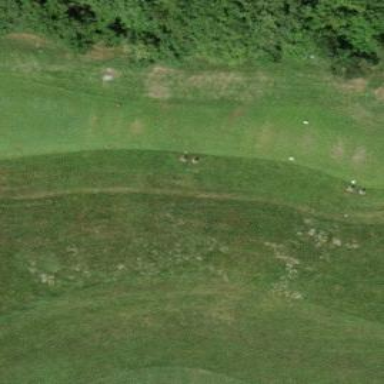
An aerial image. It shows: Golf tee.